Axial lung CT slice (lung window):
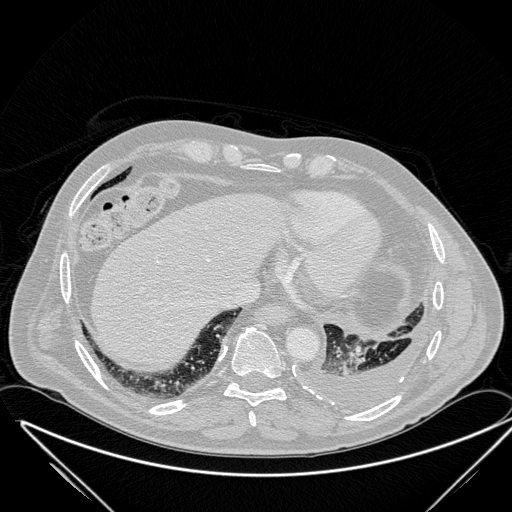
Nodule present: no